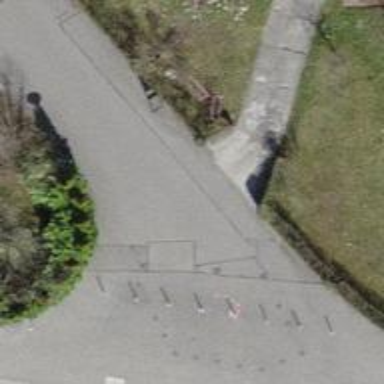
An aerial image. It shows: Bollard barrier.